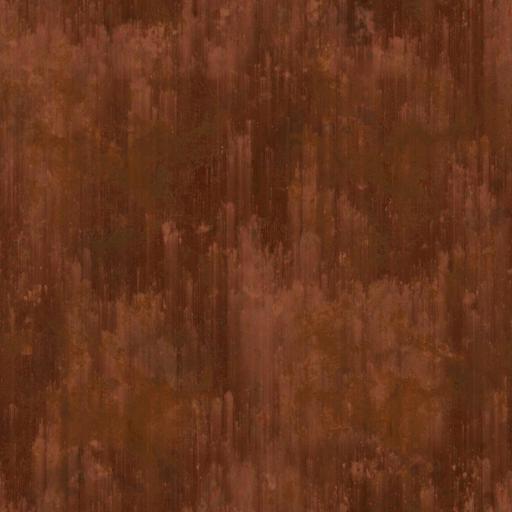
Tags: brown industrial old rust rusted rusty